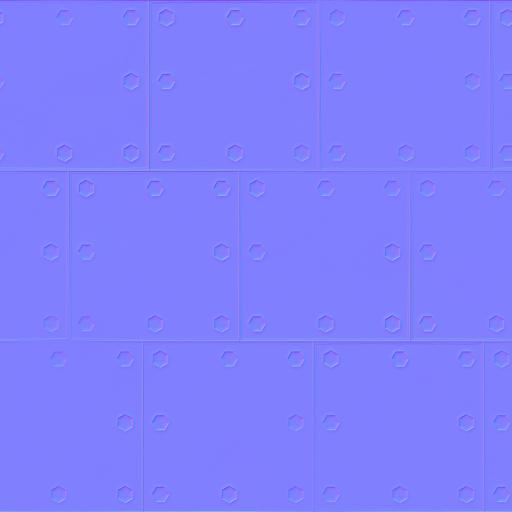
brushed bumpy metal plates scratches silver steel